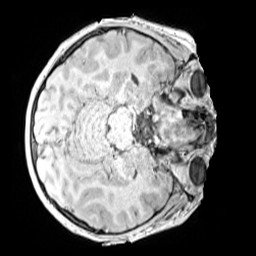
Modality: MP2RAGE
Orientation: axial
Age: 11
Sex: male
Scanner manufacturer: siemens
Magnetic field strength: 3 T
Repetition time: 4 s
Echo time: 0.00299 s